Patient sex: M
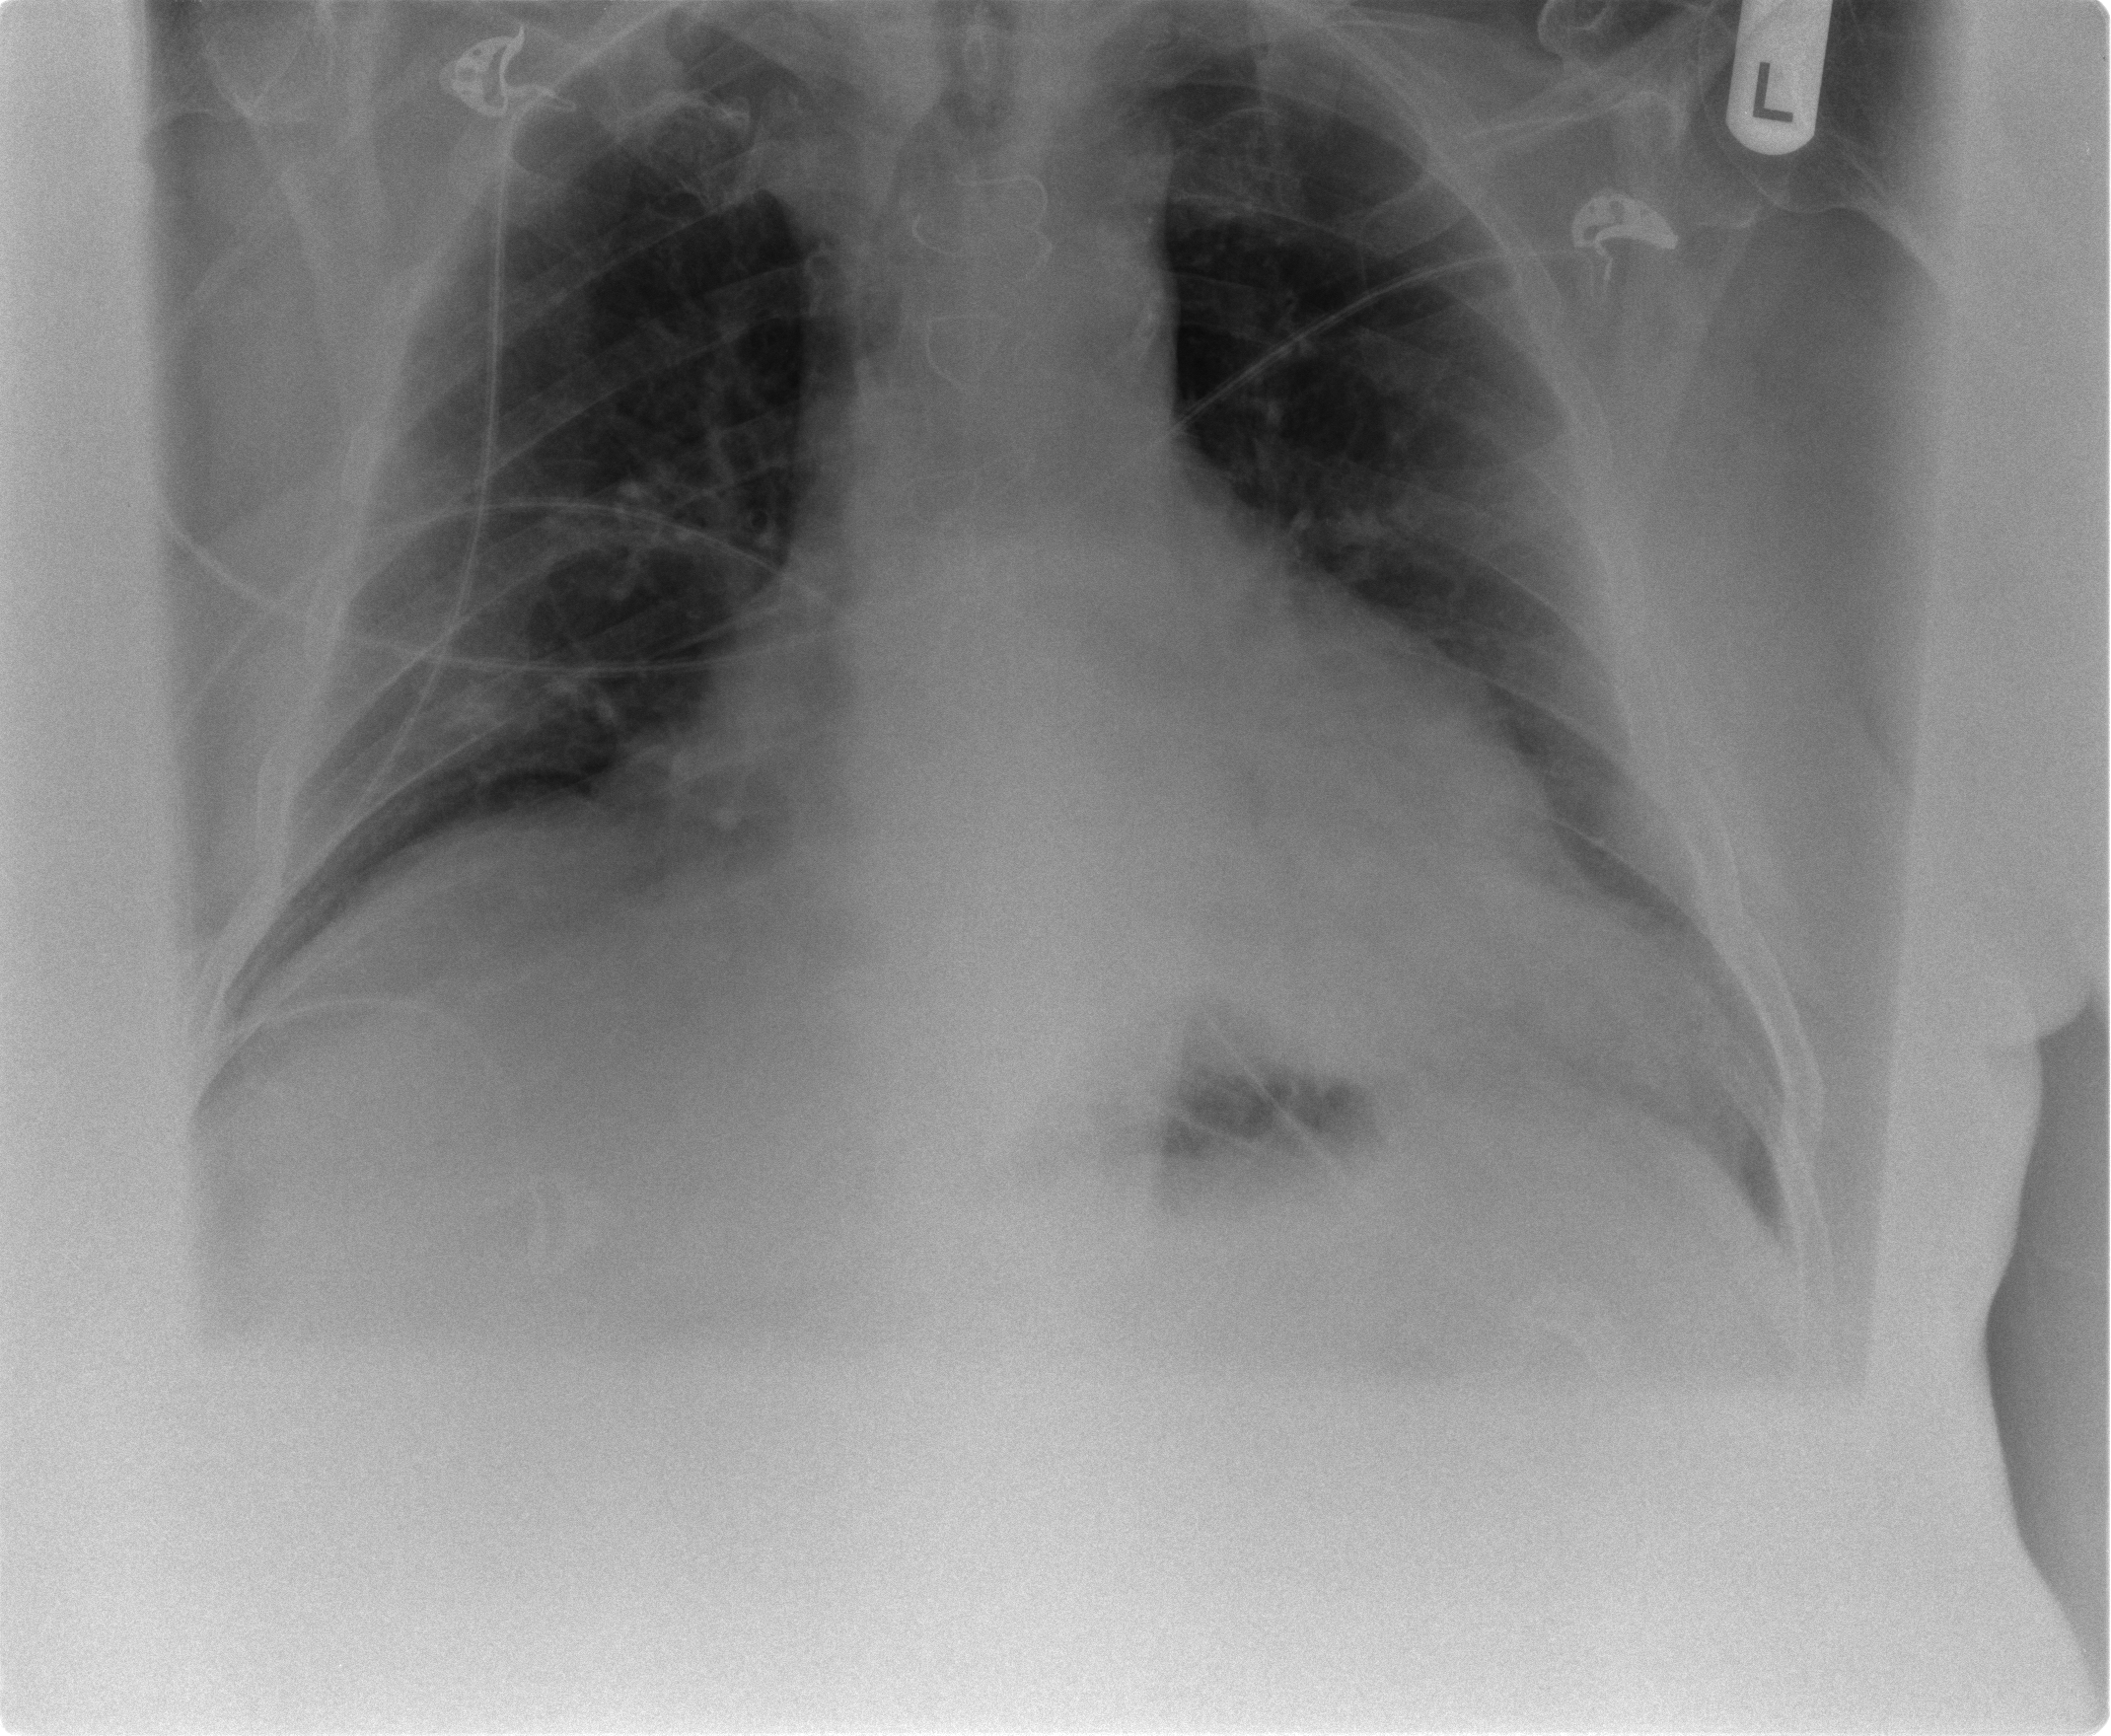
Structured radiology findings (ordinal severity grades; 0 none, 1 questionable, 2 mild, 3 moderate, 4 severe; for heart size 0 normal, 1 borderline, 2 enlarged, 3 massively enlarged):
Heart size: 2
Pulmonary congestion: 1
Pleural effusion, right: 0
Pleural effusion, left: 0
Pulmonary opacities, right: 0
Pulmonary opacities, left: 0
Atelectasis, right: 2
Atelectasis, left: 2